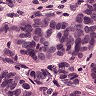
Metastatic tissue present: yes